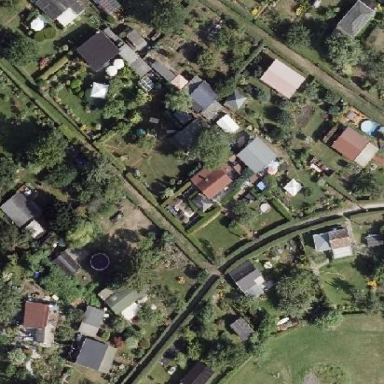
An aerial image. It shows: Plot within allotments.